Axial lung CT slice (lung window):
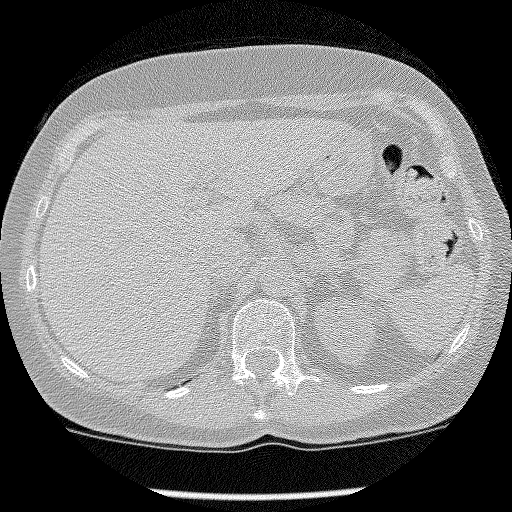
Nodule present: no